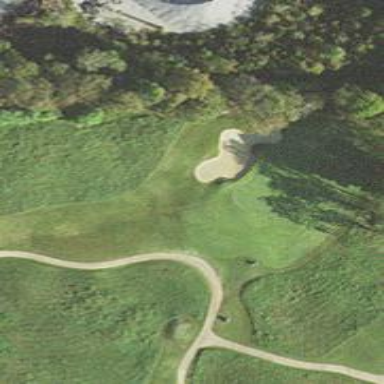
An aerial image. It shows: View of golf hole.